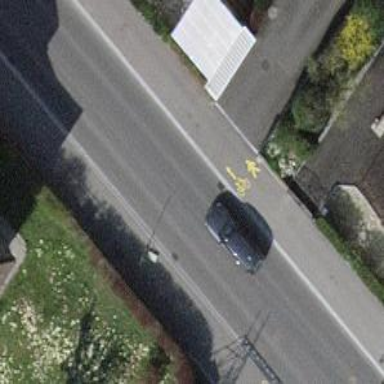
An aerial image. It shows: Service road with sidewalk alongside.